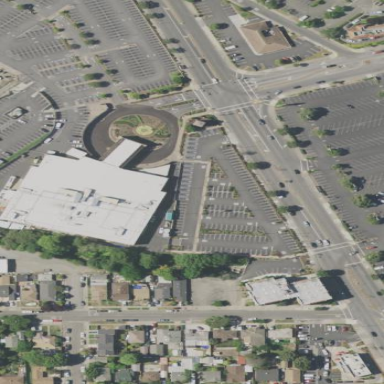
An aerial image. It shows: Building designated as casino.